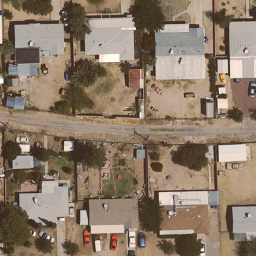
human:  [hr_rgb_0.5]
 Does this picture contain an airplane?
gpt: no

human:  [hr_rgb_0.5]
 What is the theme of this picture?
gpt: medium residential

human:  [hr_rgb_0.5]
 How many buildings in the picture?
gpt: eight

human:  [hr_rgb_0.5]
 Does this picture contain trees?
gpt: yes

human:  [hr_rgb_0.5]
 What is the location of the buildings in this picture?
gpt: up and bottom